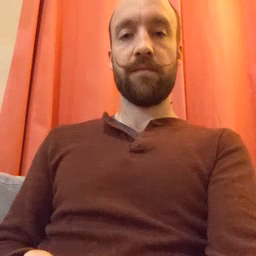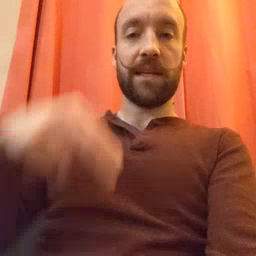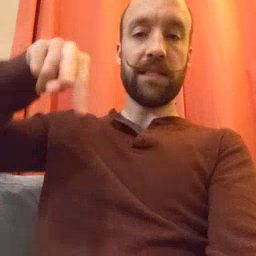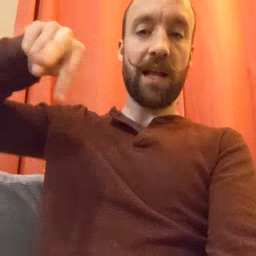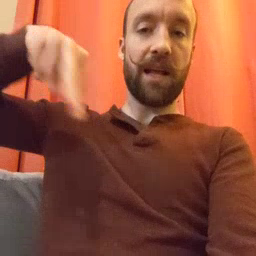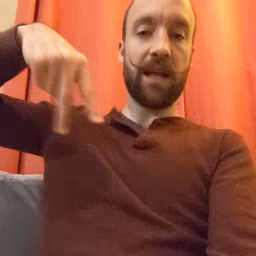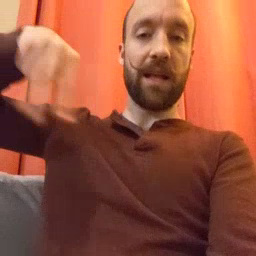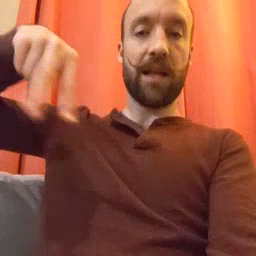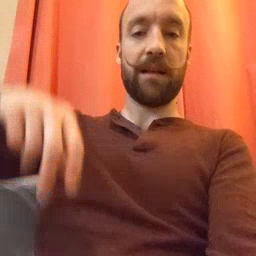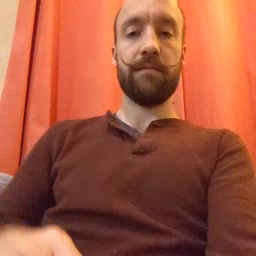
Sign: dance